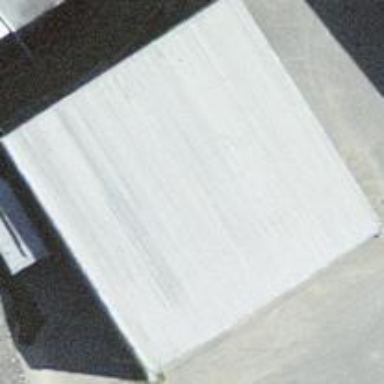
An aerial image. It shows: View of roof of building.